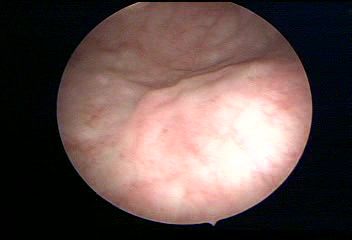
Modality: WLC
Class: Normal mucosa
Bladder cancer association: No